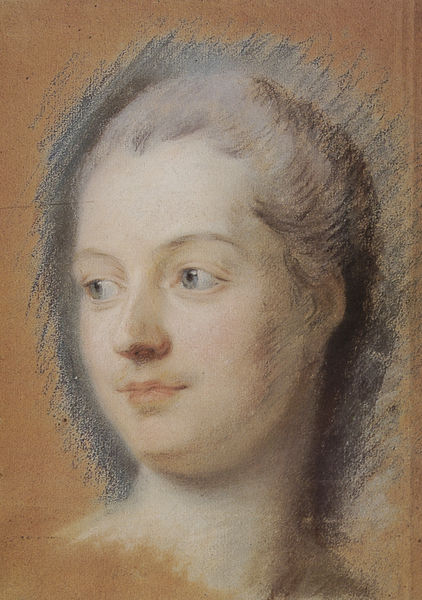
Titel: Madame de Pompadour
Künstler: Maurice Quentin de La Tour
Standort: Saint-Quentin
Institution: Musée Antoine Lécuyer
Schlagwörter: blau, kopf, schatten, weiß, ocker, braun, frankreich, frau, frisur, grau, haar, hell, hintergrund, kreide, licht, mund, nase, ohr, orange, pastell, profil, skizze, stirn, zeichnung, blick, dame, rose, rot, beige, jung, augen, barock, blass, gesicht, inkarnat, mensch, bildnis, hals, portrait, porträt, haare, augenbrauen, blässe, kinn, lippen, ohren, puder, rokoko, schminke, umrandung, lächeln, orang, seitlich, wangen, papier, studie, farbe, graphik, zopf, büste, dreiviertelansicht, teint, wange, augenbraue, make up, freude, striche, porzellan, links, kohle, schraffur, portret, fleck, karton, halbprofil, adlige, gezeichnet, nattier, geicht, stifte, zeicnung, pompadour, pastelle, farbstudie, augn, holzkohle, carriera, funkeln, auchen, dreiviertelbildnis, portrar, rosalba, 18. jahrhundert, augenbrauem, rötelstift, scminke, kreidde, 18. jahrhundrt